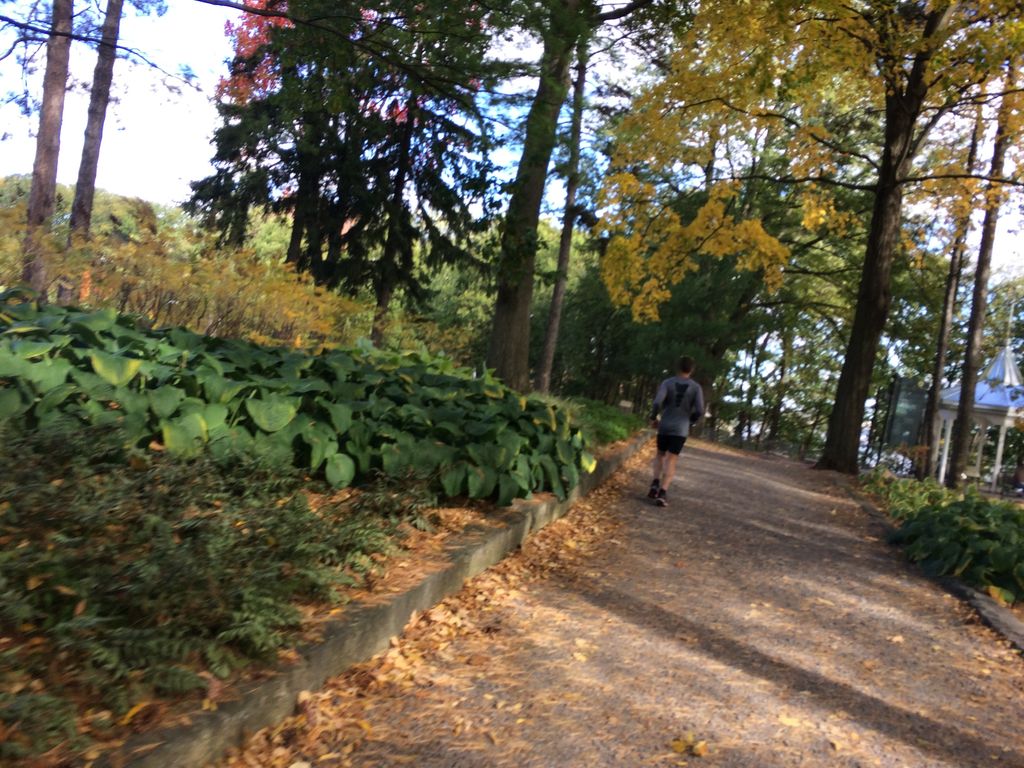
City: quebec_city